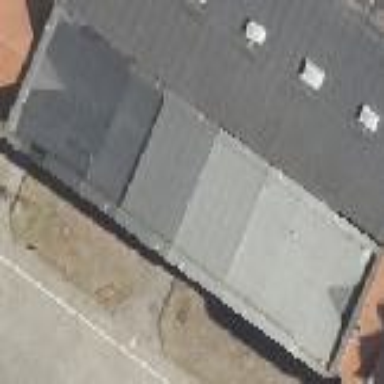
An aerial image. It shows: Industrial building with round roof that is oriented across.